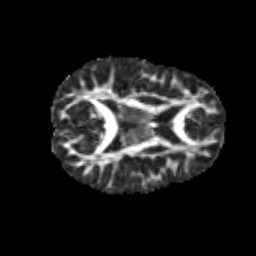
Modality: FA
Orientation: axial
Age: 12
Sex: female
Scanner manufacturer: siemens
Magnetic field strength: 3 T
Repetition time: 3.8 s
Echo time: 0.07 s